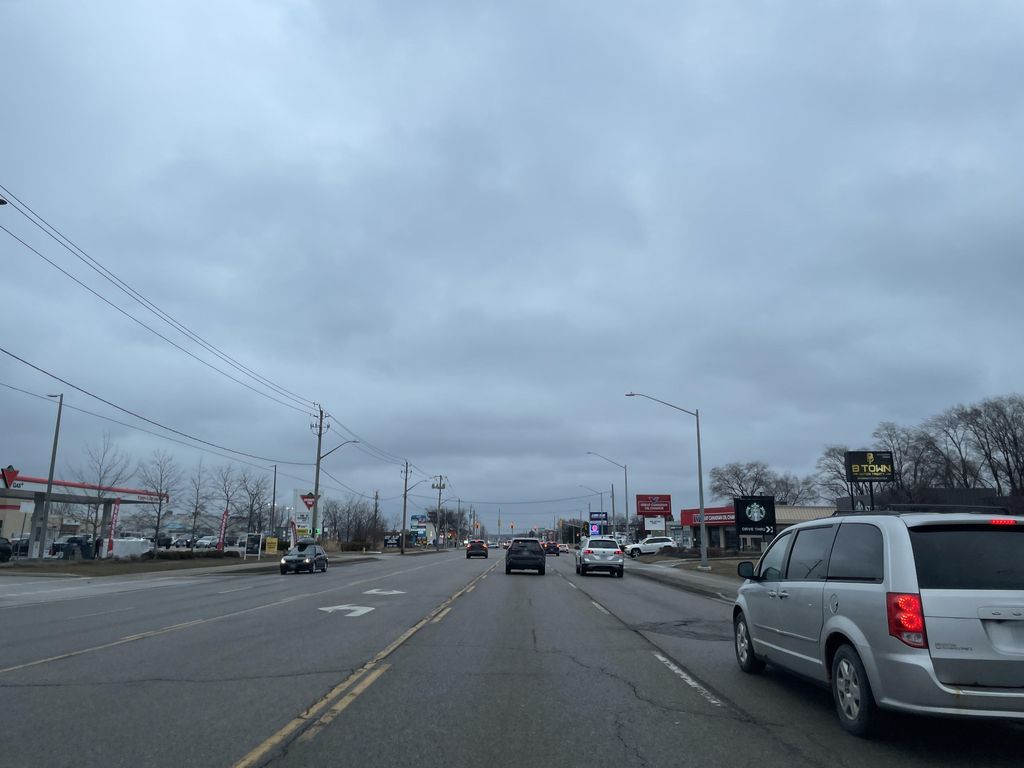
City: kitchener-waterloo